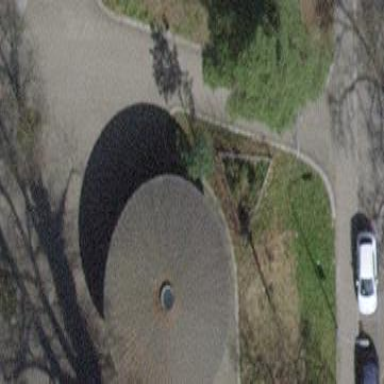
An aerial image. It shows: View of roof of building.